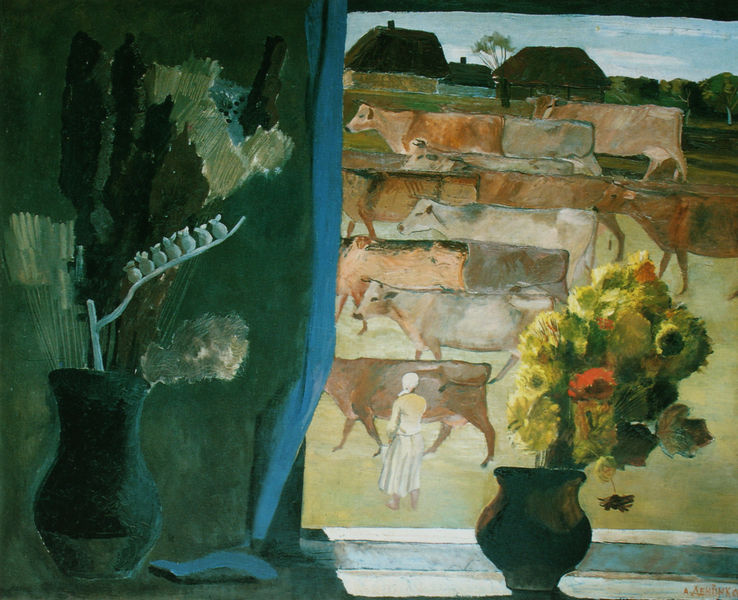
Titel: Landschaft durch ein Fenster gesehen
Künstler: Aleksandr Dejneka
Standort: St. Petersburg
Institution: Russisches Museum
Schlagwörter: blau, himmel, schatten, wolken, bäume, gelb, grün, landschaft, ocker, blumen, braun, fenster, frau, kleid, licht, straße, weiss, ausblick, blüten, haus, weg, wiese, rock, vorhang, häuser, kühe, vieh, weide, krug, vase, zwei, herde, kuh, hütten, treiben, vasen, blumenstrauß, rinder, zweig, krüge, fensterbank, fensterbrett, strohblumen, almauftrieb, kuhherde, hagebutten, vie, almabtrieb, blumenvasen, kopftusch, küe